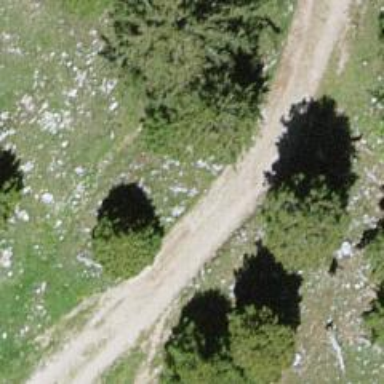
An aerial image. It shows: Evergreen needle-leaved tree.